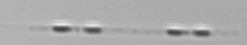
Label: Leptocylindrus